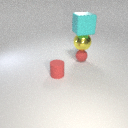
large cyan rubber cube above large yellow metal sphere